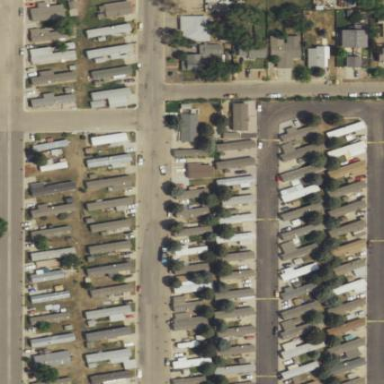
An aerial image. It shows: Mobile residential area.